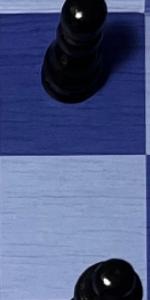
Label: Empty